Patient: sex F, age 56
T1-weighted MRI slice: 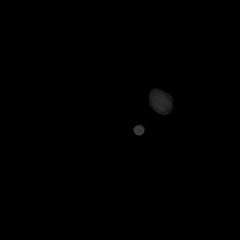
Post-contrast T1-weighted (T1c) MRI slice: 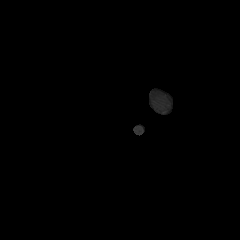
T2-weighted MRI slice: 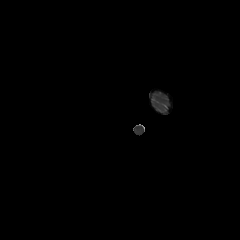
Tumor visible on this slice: no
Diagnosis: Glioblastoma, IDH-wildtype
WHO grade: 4